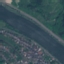
Land use / land cover: River